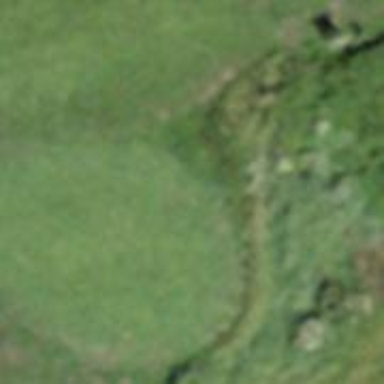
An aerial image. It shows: Golf tee.